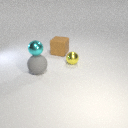
large gray rubber sphere below small cyan metal sphere